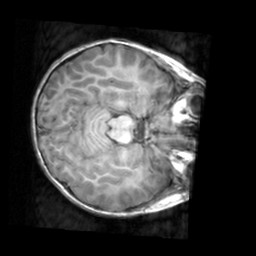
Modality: T1w
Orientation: axial
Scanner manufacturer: siemens
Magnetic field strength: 3 T
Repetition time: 2 s
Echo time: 0.00262 s